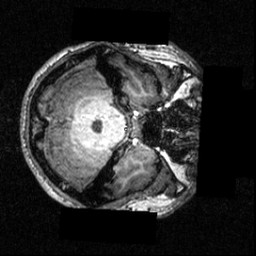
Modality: T1w
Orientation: axial
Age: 19
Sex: male
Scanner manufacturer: siemens
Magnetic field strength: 3.951 T
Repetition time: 1.5 s
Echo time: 0.00335 s